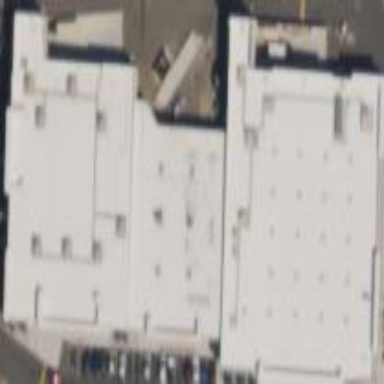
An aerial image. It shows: Retail building.